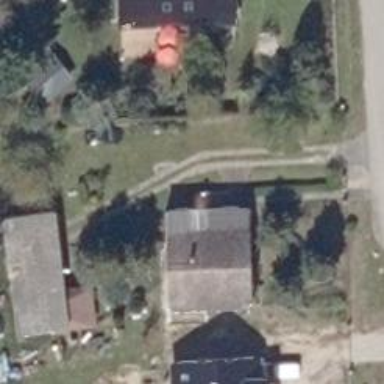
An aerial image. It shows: Driveway leading to service road.